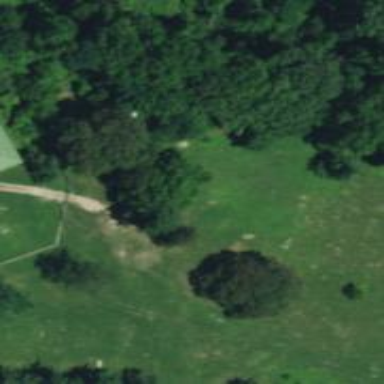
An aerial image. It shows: Disc golf tee area.